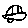
Label: car